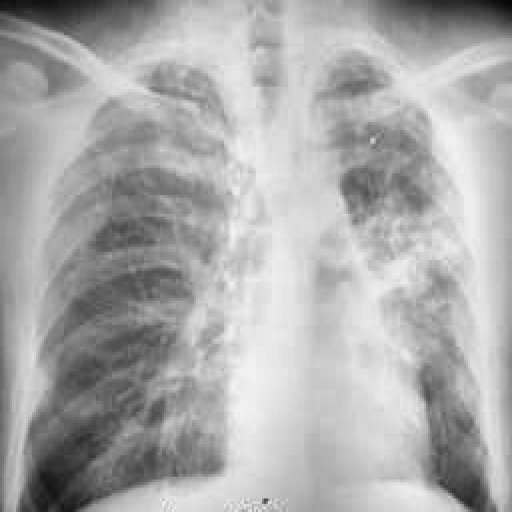
Finding: TUBERCULOSIS